Interaction volume radius: 5 \u00c5
Interaction volume height: 20 \u00c5
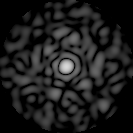
Disorder parameter: 0.8396